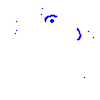
Particle: proton